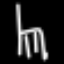
Label: chair